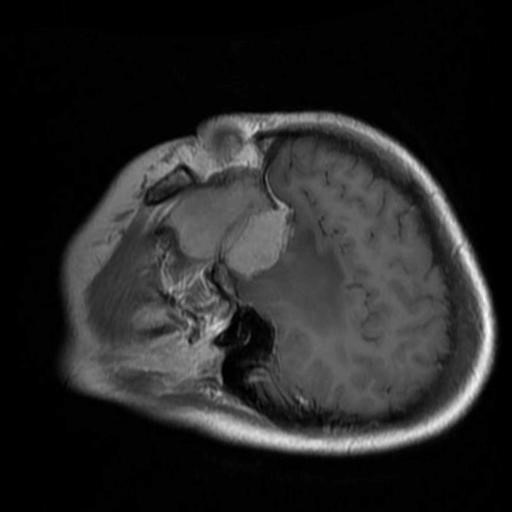
Label: brain_menin